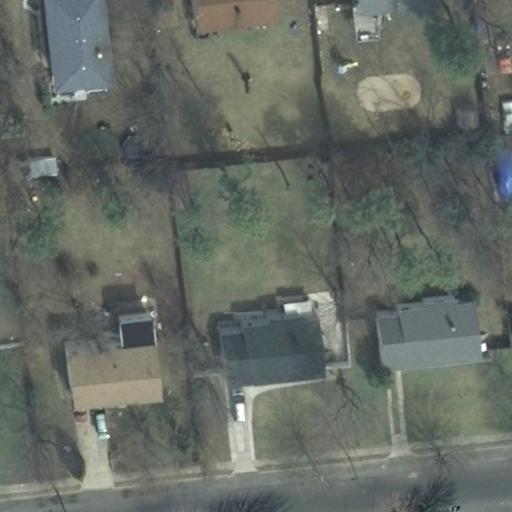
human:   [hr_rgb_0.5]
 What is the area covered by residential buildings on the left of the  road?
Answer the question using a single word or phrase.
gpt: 566m2

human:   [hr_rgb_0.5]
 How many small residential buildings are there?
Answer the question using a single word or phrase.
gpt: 2

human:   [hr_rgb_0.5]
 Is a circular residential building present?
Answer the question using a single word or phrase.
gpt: no

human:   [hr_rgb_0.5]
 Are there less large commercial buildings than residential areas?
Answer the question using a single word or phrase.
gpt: yes

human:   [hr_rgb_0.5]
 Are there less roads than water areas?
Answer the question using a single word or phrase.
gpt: no

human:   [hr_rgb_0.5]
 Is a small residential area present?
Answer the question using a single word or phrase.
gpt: no

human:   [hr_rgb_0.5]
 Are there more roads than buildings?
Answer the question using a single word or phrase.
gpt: no

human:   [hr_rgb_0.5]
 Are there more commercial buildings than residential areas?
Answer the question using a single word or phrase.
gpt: no

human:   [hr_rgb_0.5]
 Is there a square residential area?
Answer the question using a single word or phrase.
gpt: no

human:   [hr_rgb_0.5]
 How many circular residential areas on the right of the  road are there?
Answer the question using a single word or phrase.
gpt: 0

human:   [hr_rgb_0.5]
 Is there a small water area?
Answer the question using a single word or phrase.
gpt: no

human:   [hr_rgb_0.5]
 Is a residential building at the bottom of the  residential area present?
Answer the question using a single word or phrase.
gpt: no

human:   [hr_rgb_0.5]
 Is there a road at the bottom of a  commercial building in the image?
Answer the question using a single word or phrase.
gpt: no

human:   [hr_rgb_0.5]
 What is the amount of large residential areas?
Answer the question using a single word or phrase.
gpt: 1

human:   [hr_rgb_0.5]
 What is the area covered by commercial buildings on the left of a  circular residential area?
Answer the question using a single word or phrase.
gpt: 0m2

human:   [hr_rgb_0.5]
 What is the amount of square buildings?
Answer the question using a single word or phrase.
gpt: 0

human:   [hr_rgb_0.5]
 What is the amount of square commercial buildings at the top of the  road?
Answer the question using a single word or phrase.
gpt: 0

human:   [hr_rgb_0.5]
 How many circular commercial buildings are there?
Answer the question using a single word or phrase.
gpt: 0

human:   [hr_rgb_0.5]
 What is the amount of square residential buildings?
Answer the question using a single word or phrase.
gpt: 0

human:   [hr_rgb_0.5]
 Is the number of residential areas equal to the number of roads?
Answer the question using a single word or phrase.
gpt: yes

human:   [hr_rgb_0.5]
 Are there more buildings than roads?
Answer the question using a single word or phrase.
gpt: yes

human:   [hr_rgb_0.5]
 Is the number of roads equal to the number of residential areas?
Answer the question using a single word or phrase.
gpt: yes

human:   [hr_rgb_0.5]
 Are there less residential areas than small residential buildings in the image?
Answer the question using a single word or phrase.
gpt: yes

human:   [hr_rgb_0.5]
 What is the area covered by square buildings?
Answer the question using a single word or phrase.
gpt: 0m2

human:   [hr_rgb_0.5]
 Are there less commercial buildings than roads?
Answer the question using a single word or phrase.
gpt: yes

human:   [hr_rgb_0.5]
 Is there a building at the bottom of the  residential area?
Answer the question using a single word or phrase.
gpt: no

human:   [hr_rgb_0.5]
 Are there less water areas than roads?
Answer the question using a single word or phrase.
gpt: yes

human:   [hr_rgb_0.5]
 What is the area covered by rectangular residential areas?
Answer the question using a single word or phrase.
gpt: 10611m2

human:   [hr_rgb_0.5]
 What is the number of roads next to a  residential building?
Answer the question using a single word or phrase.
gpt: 1

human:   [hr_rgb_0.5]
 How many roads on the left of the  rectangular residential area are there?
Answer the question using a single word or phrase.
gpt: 0

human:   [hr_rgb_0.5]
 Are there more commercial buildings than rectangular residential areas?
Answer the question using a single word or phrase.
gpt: no

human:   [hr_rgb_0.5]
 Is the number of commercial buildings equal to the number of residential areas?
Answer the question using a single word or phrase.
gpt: no

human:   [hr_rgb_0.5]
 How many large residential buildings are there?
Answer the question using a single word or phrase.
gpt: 0

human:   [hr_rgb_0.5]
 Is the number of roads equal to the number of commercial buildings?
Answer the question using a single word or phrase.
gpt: no

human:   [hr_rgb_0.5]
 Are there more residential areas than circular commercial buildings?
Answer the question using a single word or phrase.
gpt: yes

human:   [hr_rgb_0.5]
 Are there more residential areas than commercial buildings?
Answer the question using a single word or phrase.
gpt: yes